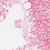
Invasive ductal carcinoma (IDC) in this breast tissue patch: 0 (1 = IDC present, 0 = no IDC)